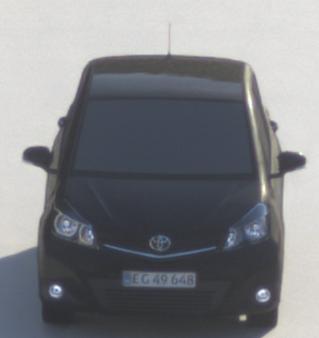
Make: Toyota
Model: Yaris 1.0
Detailed model: Yaris (XP9)
Model produced from: 2009/01
Model produced until: 2010/10
Doors: 3
Color: black
Road condition: dry road
Daytime: sunrise or sunset
Contrast: medium contrast